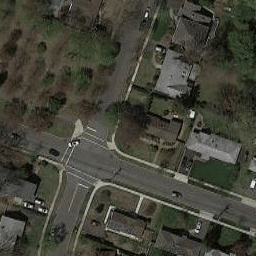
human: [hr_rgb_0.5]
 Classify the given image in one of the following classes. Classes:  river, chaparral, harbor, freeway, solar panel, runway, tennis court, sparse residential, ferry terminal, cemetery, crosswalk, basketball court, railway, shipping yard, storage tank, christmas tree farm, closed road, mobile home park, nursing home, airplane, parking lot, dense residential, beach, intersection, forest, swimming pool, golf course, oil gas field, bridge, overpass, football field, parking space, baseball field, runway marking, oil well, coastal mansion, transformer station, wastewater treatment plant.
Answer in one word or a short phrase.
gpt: intersection